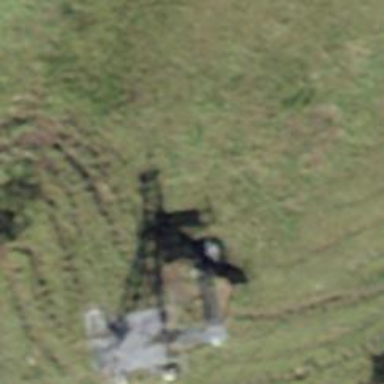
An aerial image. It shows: Pylon for aerialway.